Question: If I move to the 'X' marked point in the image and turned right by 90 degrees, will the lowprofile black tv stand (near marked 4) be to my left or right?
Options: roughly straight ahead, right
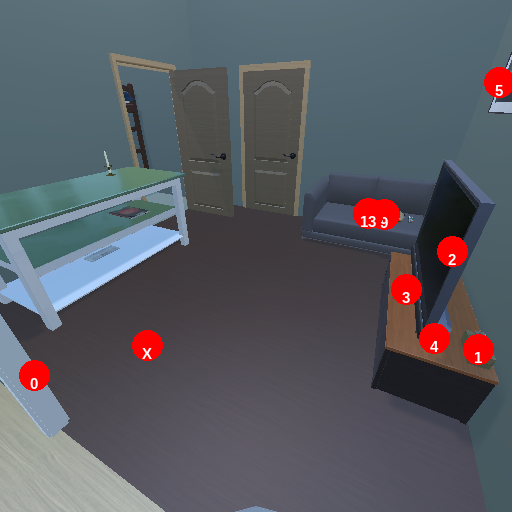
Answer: roughly straight ahead